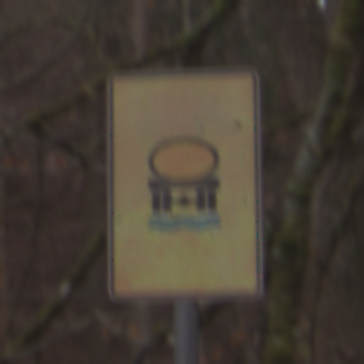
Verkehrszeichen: FahrzeugeMitWassergefaehrdenderLadungOhnePfeilsymbol
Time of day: Midday
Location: Outdoor (Nature)
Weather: Overcast
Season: Autumn
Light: Natural